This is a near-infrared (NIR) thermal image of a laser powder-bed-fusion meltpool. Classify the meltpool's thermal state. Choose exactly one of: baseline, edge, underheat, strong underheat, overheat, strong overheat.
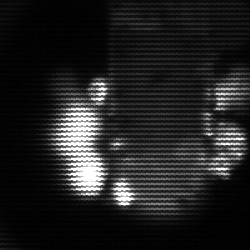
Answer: strong underheat